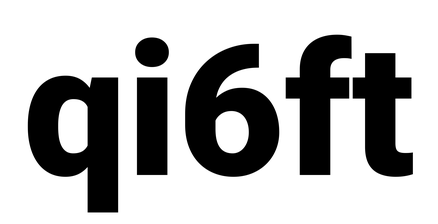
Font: Roboto_Black